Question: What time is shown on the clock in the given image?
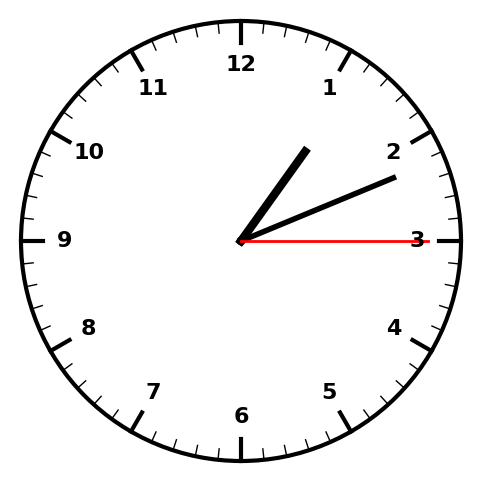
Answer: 01:11:15